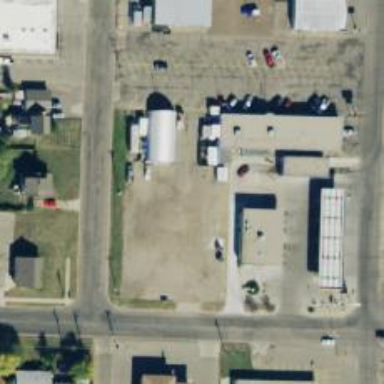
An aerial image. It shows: Convenience shop.